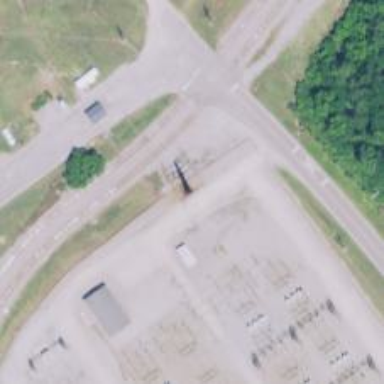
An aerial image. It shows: H-frame power tower with distinctive design.